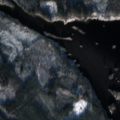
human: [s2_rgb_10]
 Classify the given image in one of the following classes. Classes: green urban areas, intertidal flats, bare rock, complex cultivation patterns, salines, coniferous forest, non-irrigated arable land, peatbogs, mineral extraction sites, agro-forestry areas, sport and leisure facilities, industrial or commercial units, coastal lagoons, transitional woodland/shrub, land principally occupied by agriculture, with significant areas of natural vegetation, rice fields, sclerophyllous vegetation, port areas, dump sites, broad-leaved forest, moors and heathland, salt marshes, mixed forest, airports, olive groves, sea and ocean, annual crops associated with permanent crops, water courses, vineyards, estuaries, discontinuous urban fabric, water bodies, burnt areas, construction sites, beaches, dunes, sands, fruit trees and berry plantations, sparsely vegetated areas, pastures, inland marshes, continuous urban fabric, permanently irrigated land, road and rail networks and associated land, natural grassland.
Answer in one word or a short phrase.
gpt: coniferous forest, mixed forest, transitional woodland/shrub, water bodies